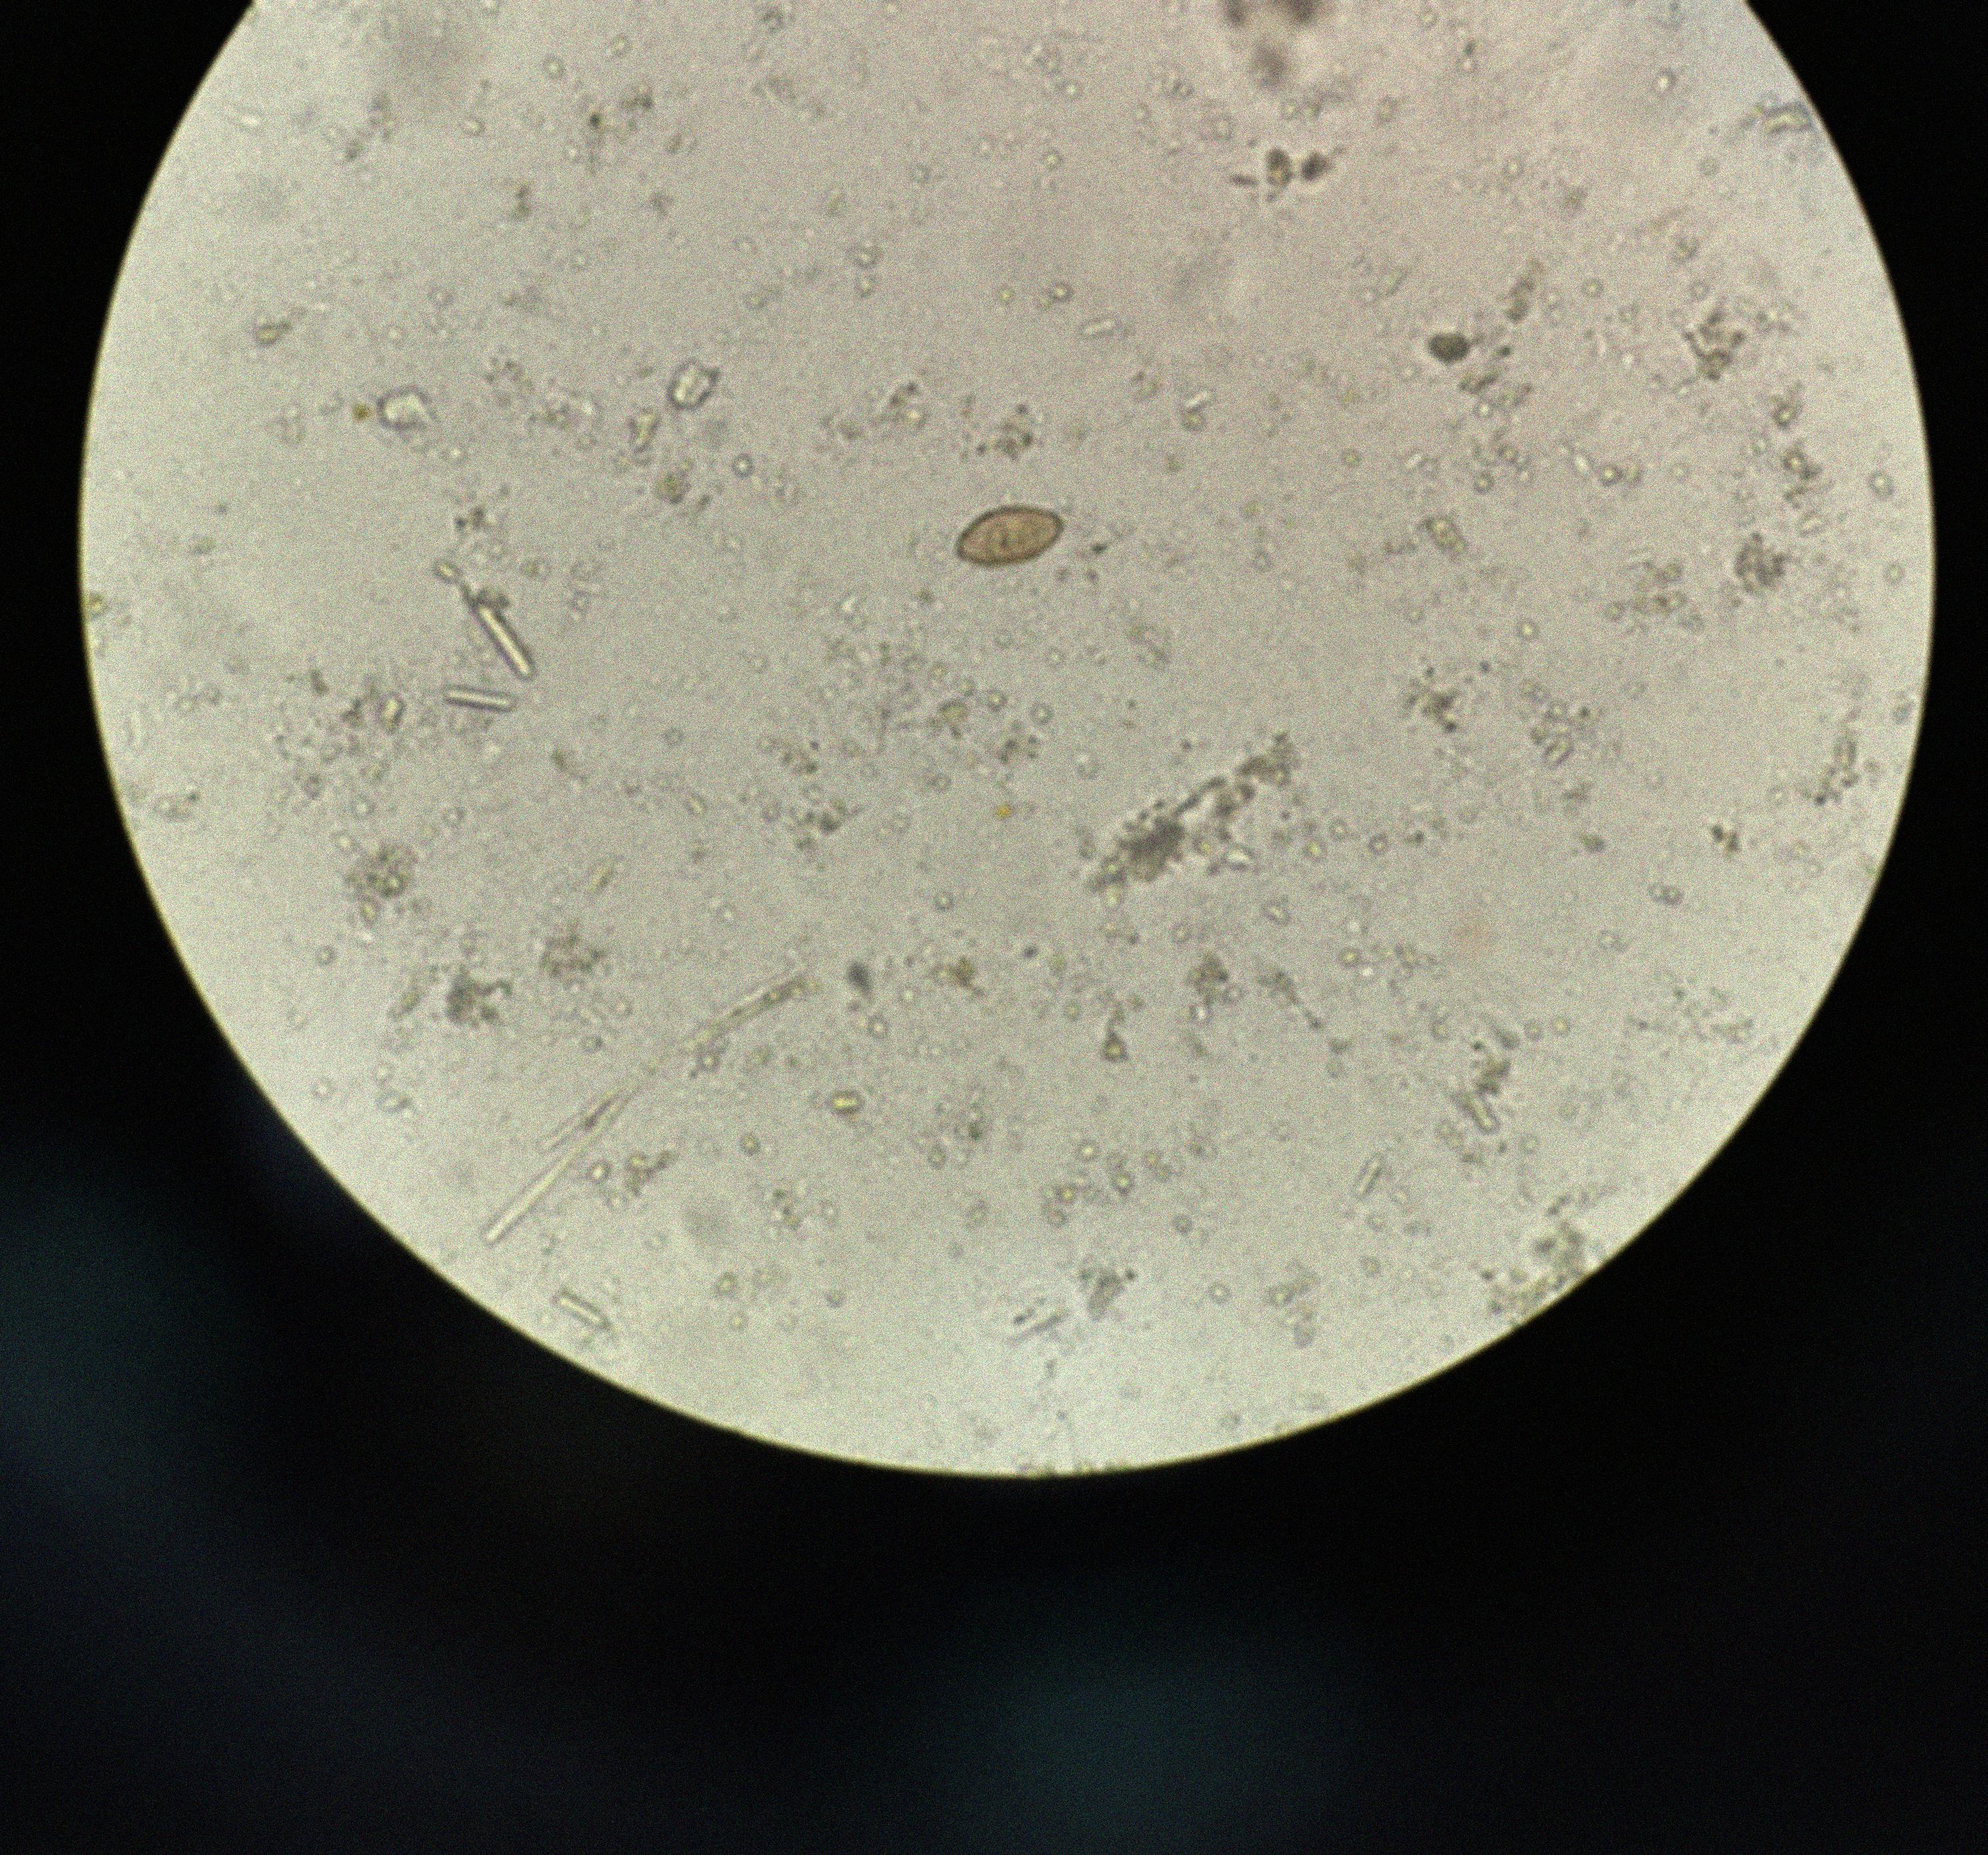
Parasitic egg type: Opisthorchis viverrine